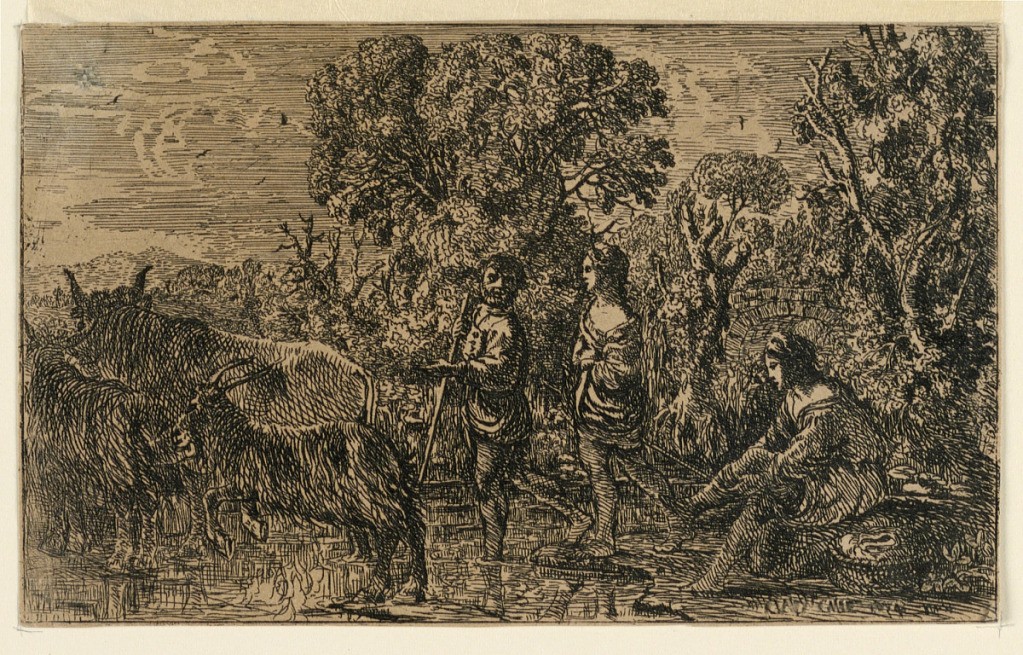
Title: The Ford
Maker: Claude Lorrain, French, 1604 - 1682
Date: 1634
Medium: Engraving on light brown paper
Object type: Print
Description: Two women at right, one seated on the bank of a stream, a second about to step in. A peasant with cattle and goats leads the way.